Question: Hi i am using bootstrap2, in Single button group the group is broken only in safari browser there is a gap between the button group see the attached image, please check and replay.
Thanks.
> <URL>
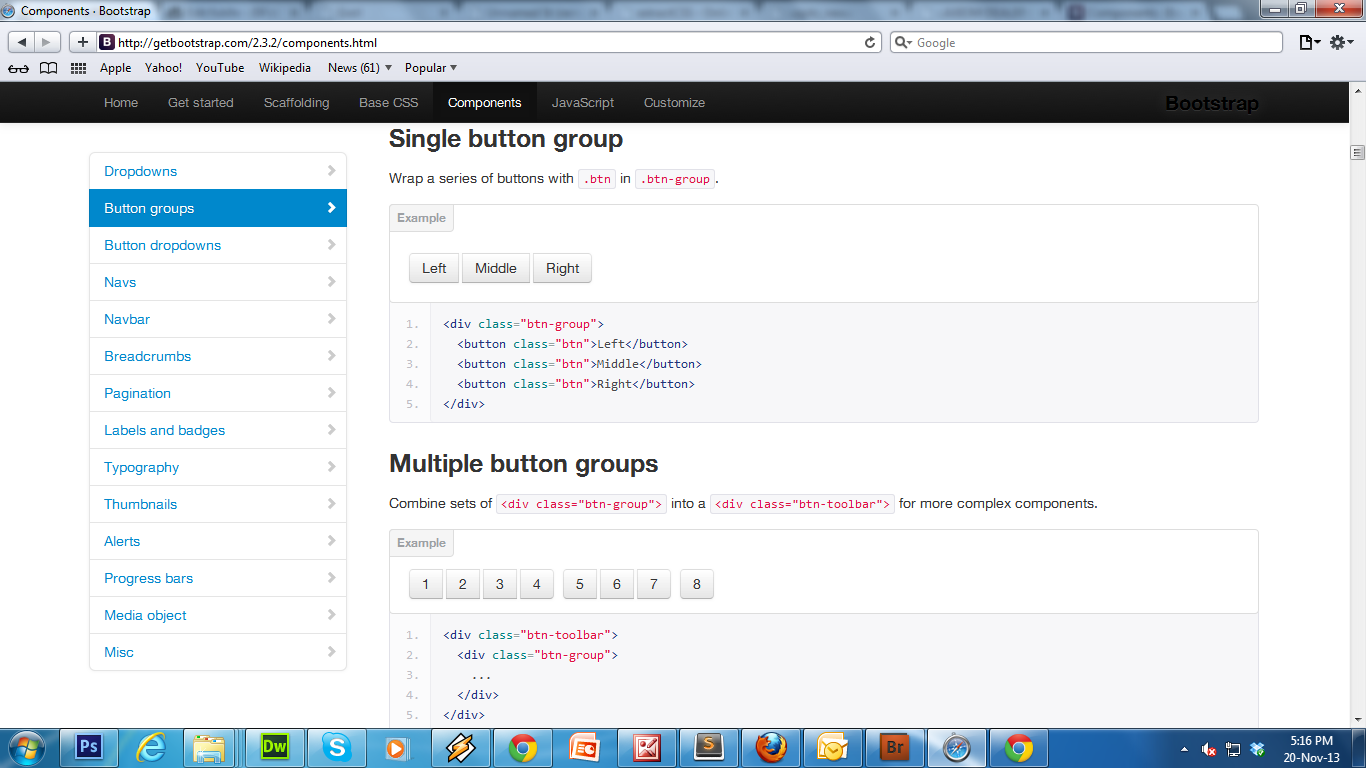
Answer: Its caused by the font-size. Safari in windows doesn't allow 0 as a value. A work around is use 0.1px which will make it look better but not perfect
Another option is not leaving white space in your HTML but that makes code less readable